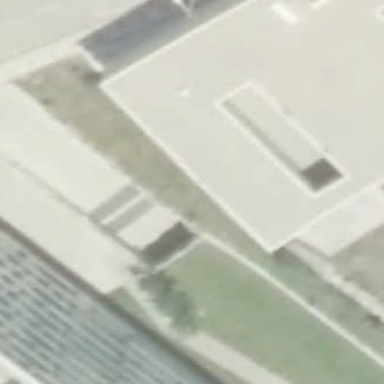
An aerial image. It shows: Part of building is shown in the image.